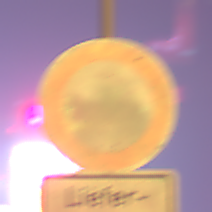
Verkehrszeichen: VerbotFahrzeugeAllerArt
Zusatzzeichen unten: BesondereFahrzeugeUndTransportgueter5
Umgebung: Outdoor, Urban
Tageszeit: Night
Wetter: PartlyCloudy
Licht: Natural
Jahreszeit: NotSpecified
Kontrast: HighContrast